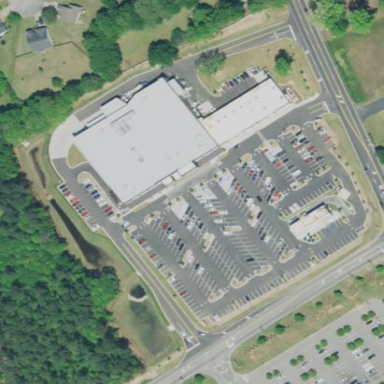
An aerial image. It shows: Retail area.